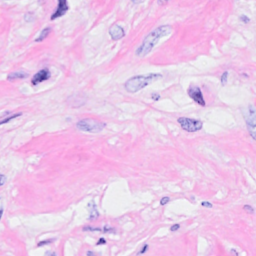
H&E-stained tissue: Breast